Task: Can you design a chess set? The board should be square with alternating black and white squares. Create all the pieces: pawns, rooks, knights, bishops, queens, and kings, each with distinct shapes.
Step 3482:
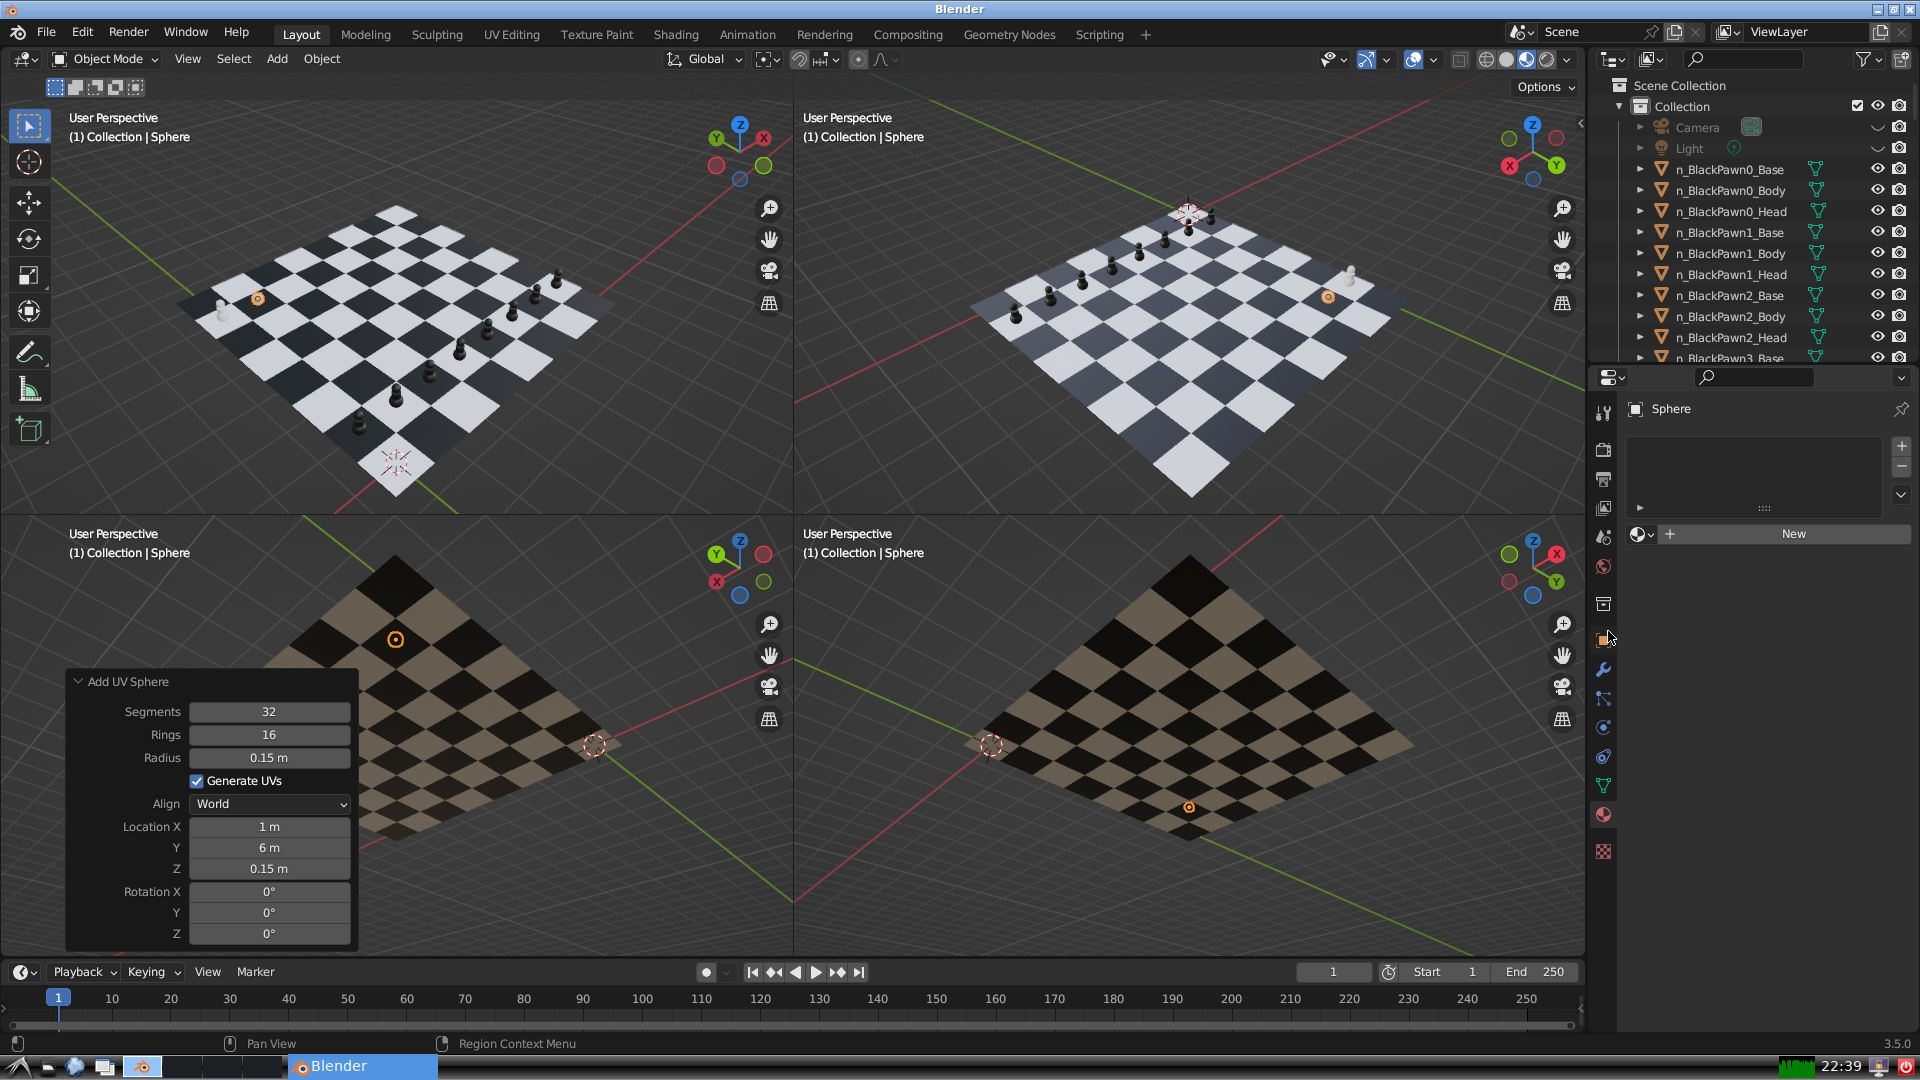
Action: click: no